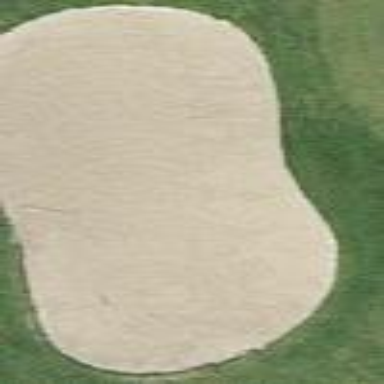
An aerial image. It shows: Sand bunker on golf course.